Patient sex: M
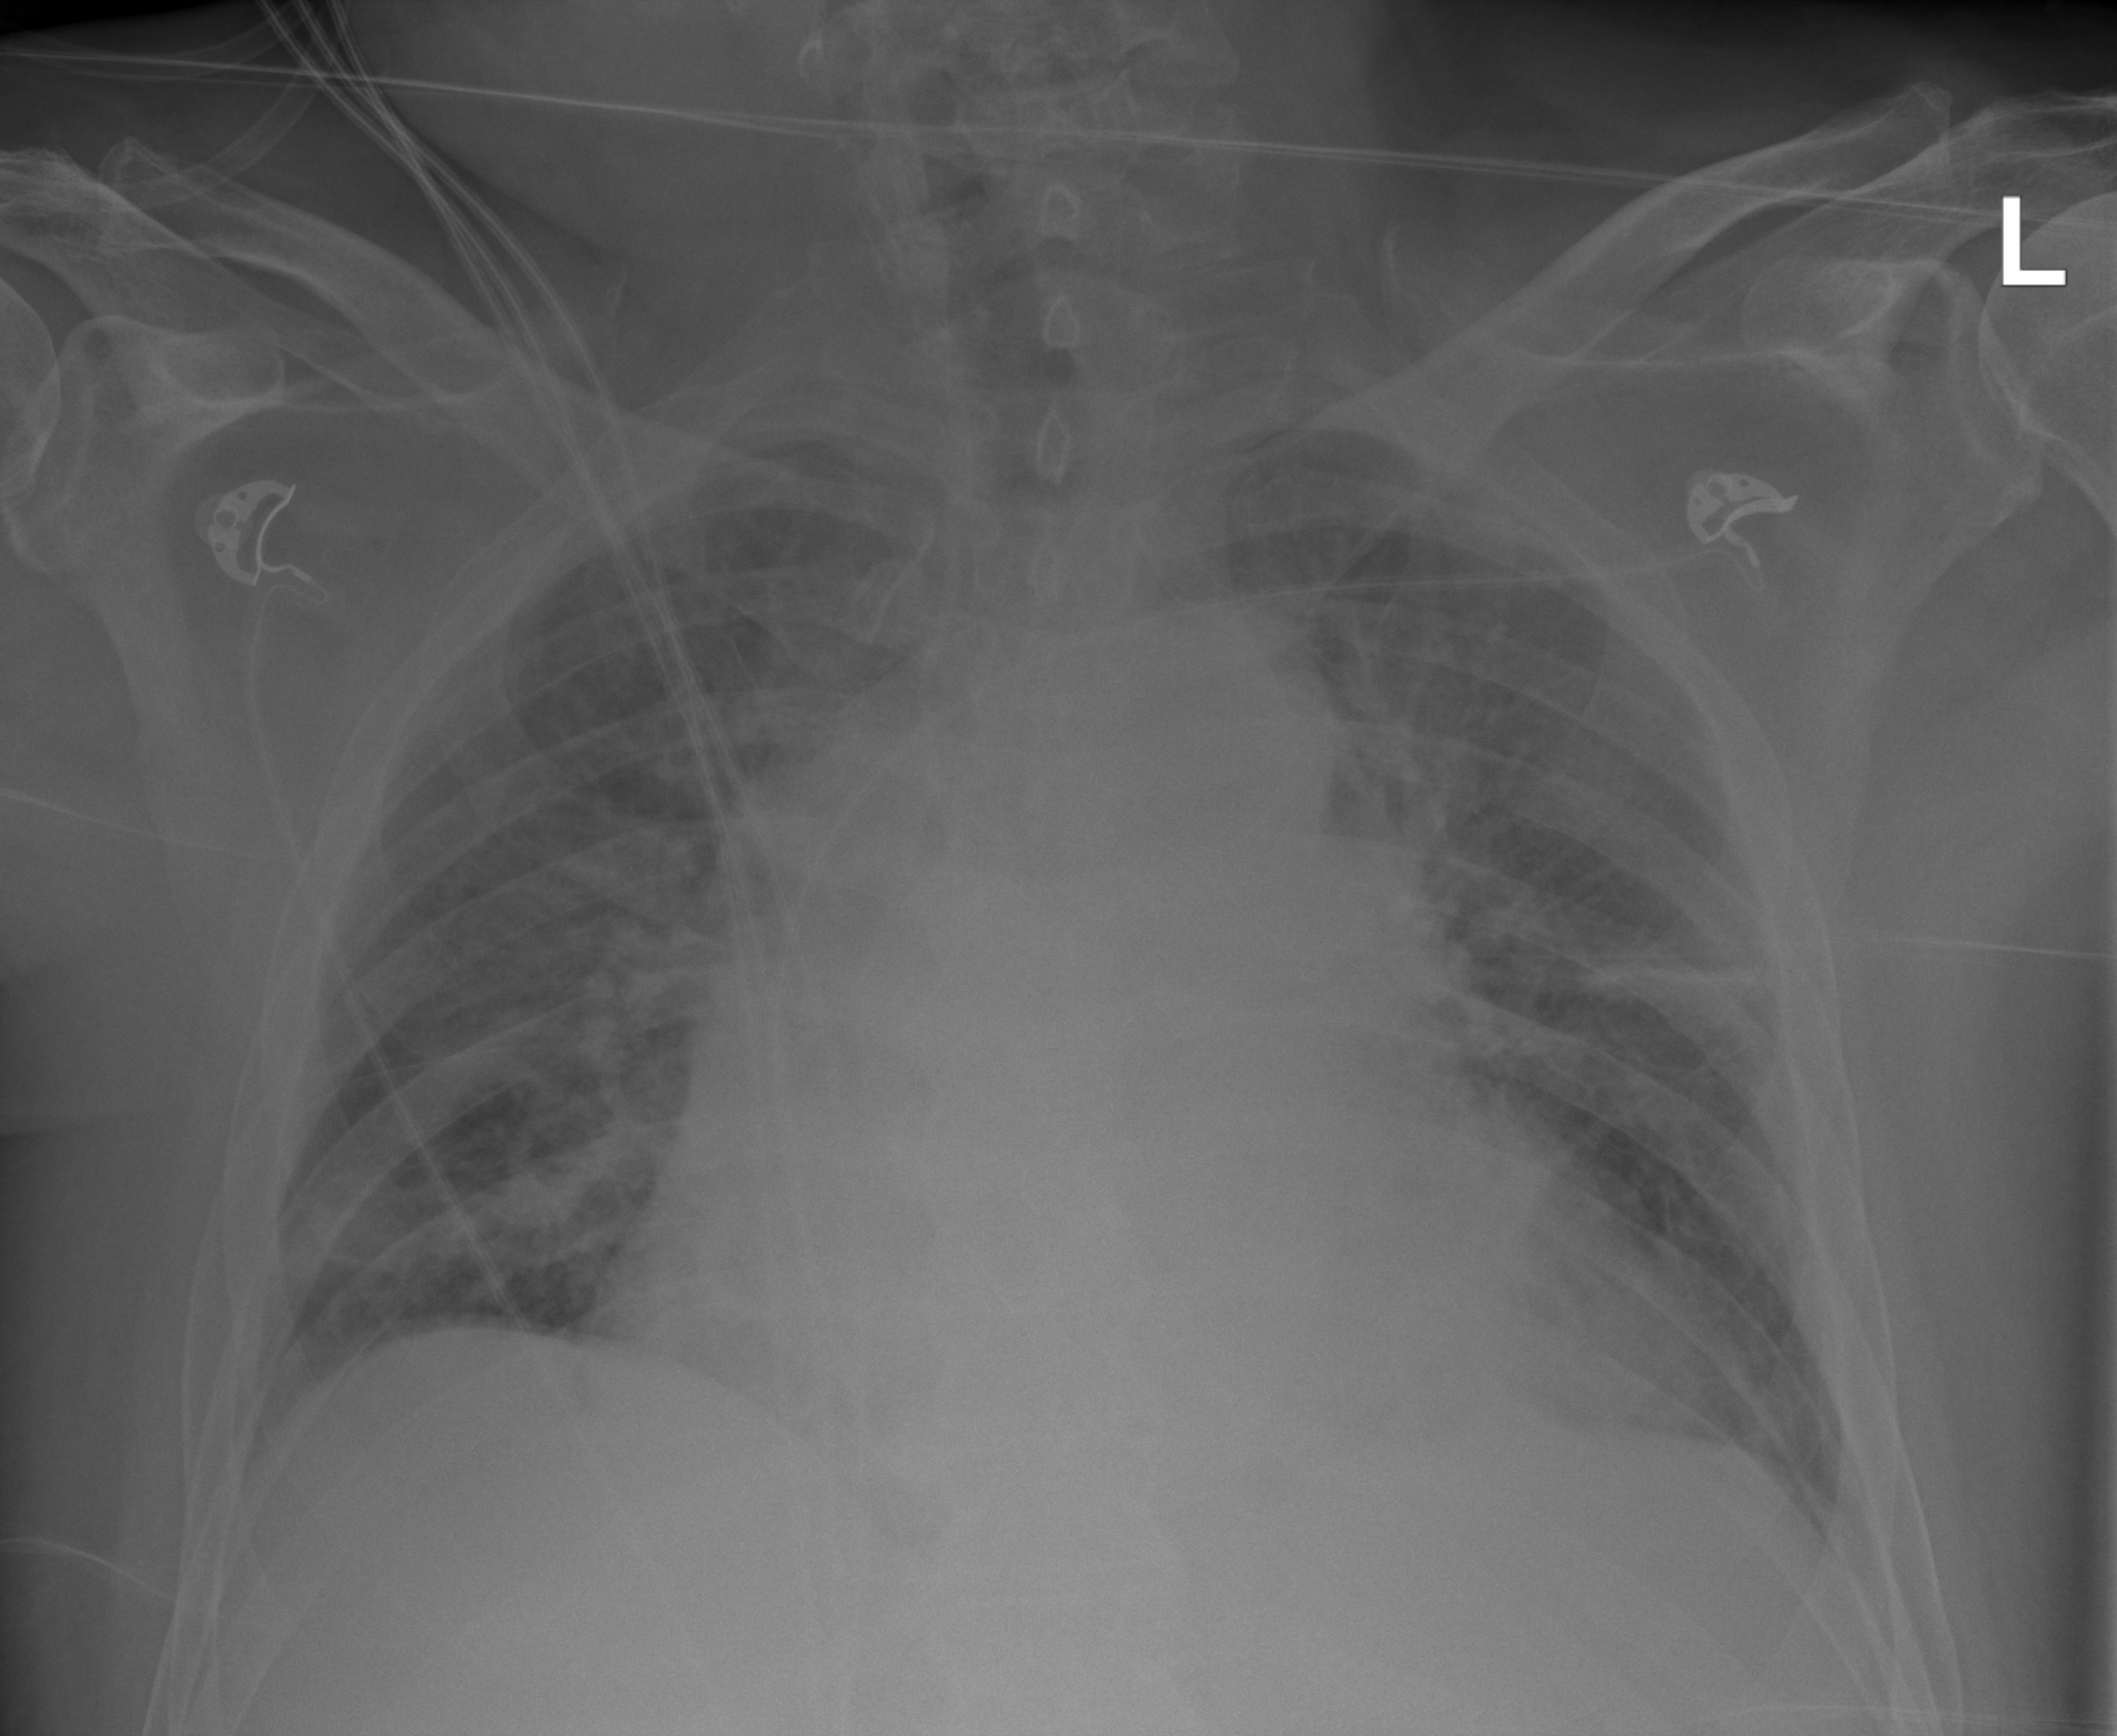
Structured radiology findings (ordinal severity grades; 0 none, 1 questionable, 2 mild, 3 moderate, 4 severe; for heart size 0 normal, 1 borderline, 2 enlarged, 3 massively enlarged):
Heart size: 2
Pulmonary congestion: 3
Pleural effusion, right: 2
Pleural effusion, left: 2
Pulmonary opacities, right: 0
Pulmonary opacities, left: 0
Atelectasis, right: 0
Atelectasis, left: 2